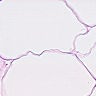
Metastatic tissue present: no